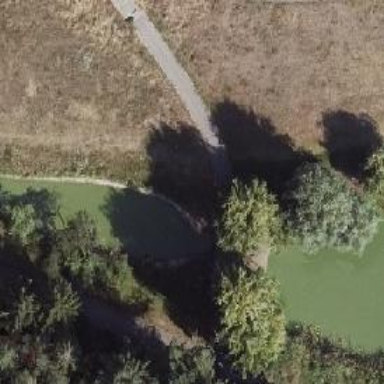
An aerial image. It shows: Footway bridge.